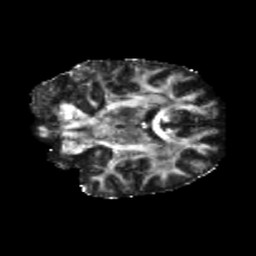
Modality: FA
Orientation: coronal
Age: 71
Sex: female
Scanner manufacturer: siemens
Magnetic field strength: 3 T
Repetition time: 5.25 s
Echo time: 0.08 s